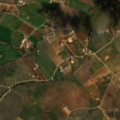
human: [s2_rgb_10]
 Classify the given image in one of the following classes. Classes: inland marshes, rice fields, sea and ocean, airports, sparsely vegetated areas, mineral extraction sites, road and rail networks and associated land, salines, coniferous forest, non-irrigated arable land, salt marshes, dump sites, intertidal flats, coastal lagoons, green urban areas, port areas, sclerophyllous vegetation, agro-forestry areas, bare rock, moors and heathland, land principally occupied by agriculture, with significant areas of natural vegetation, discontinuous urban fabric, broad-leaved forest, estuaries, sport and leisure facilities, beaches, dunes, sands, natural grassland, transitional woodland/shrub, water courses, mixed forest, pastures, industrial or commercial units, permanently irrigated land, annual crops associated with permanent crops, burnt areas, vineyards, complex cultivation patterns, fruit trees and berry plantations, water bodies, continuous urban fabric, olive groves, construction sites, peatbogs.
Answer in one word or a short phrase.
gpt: non-irrigated arable land, fruit trees and berry plantations, annual crops associated with permanent crops, complex cultivation patterns, agro-forestry areas